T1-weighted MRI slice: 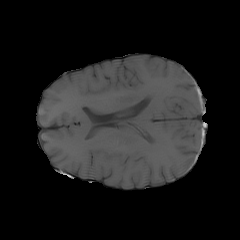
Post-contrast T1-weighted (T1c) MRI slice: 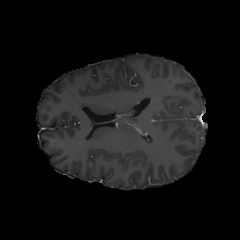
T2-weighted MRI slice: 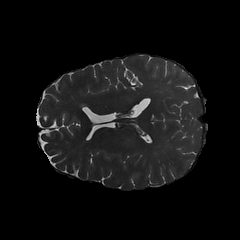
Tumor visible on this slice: no